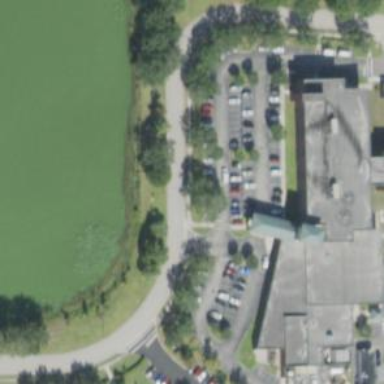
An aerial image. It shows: Hospital building with healthcare amenities.